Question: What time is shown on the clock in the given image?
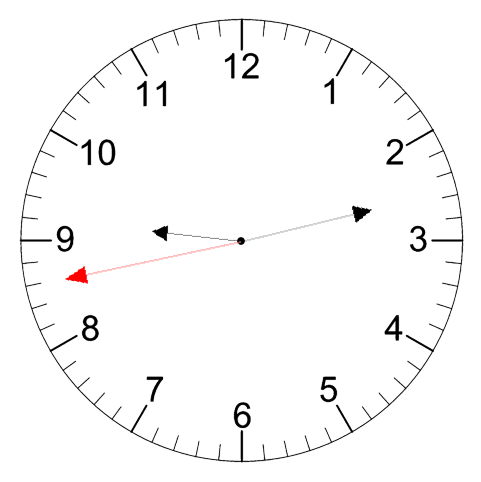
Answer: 09:12:43